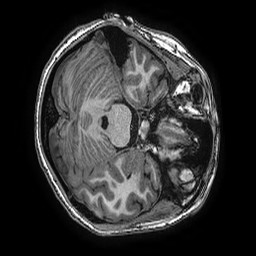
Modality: T1w
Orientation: axial
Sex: female
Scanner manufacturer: ge
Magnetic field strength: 3 T
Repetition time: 0.0077 s
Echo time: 0.003436 s